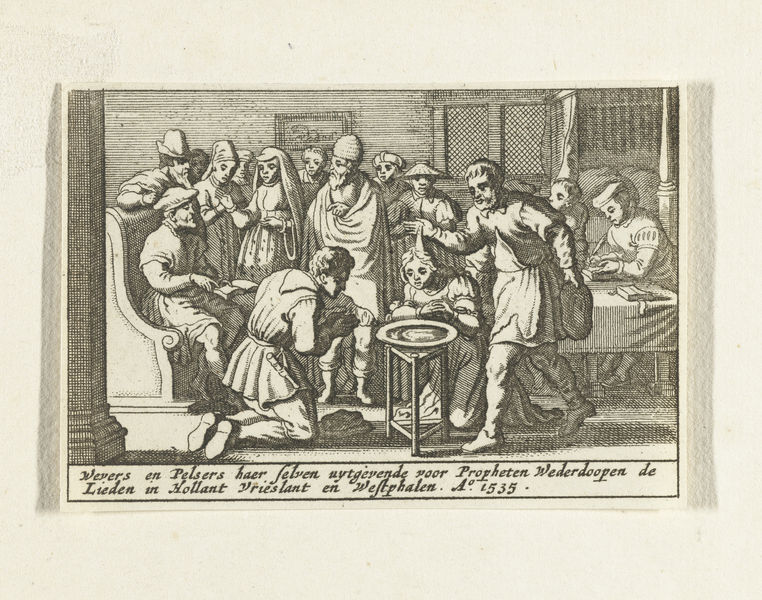
Titel: Doop der wederdopers
Künstler: Pieter Hendricksz. Schut
Standort: Amsterdam
Institution: Rijksmuseum
Schlagwörter: gruppe, wasser, weiß, frauen, menschen, frau, hut, männer, schwarz, skizze, tisch, zeichnung, schleier, versammlung, bibel, schale, bild, holland, niederlande, gitter, gewand, haare, sessel, genre, schrift, sitz, grafik, bank, zopf, finster, lesen, knie, tusche, buch, radierung, stich, text, knien, nonne, beten, wissenschaftler, lieder, kniend, knieen, westfalen, schreiber, taufe, kupferstich, prophet, wissenschaft, friesland, zeichung, experiment, mittelatler, 1535, vriesland